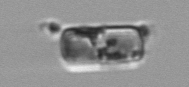
Label: Guinardia_delicatula